九年级 · 度量几何学
图 1 是装满了液体的高脚杯（数据如图), 用去部分液体后, 放在水平的桌面上如图 2 所示, 此时液面 $A B=(\quad)$

图1

图2

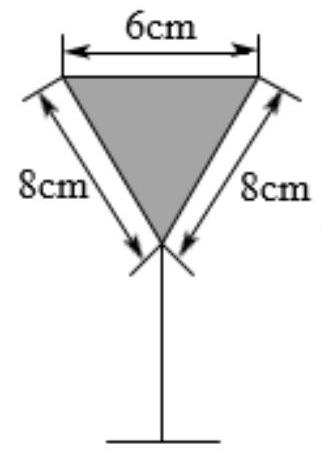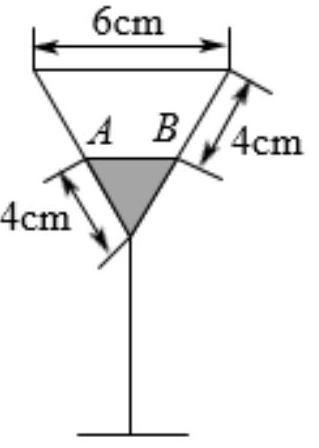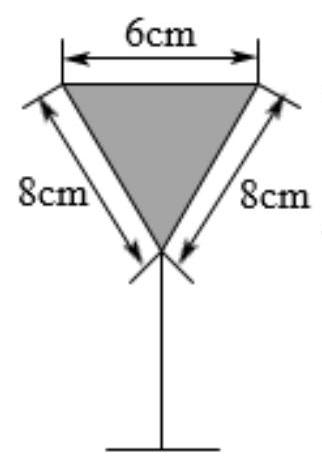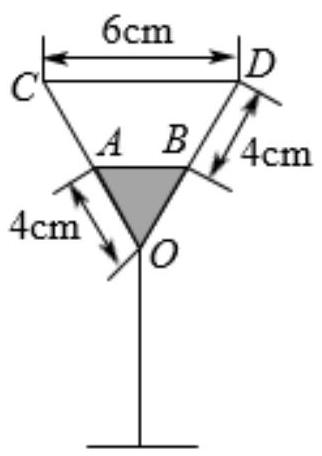
A. $4 \mathrm{~cm}$
B. $3 \mathrm{~cm}$
C. $2 \mathrm{~cm}$
D. $1 \mathrm{~cm}$

答案: B
解析: 高脚杯前后的两个三角形相似, 根据相似三角形的判定和性质即可得出结果.

【详解】解：如图:

图1

图2

$\because C D / / A B$,

$\therefore \triangle C D O \sim A B O$,

$\therefore \frac{C D}{A B}=\frac{O C}{O A}$,
$\because O C=8 \mathrm{~cm}, \quad O A=4 \mathrm{~cm}, \quad C D=6 \mathrm{~cm}$,

$\therefore \frac{6}{A B}=\frac{8}{4}$,

$\therefore A B=3(\mathrm{~cm})$,

故选: $B$.

【点睛】本题主要考查了相似三角形的判定和性质, 熟练掌握相似三角形的判定定理和性质定理是解题的关键.